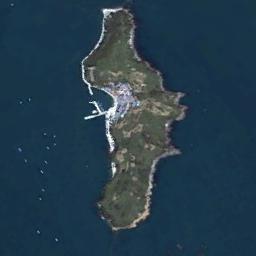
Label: island